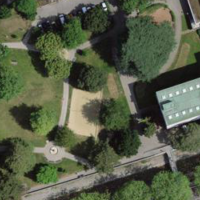
EUNIS habitat code: 53
Species observed at this site:
Plantago major
Quercus ilex
Milvus migrans